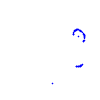
Particle: pion